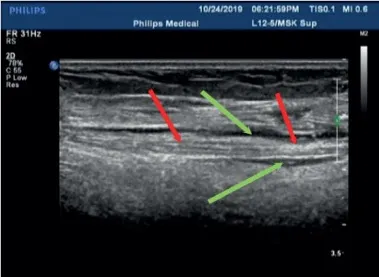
Patient 2 was treated with mecobalamin by ultrasound-guided hydrodissection injection at the malleolus medialis of the posterior tibial nerves (A-E). (E) The medial malleolus of the posterior tibial nerve after injection with mecobalamin in the longitudinal section, it can be seen that the fluid evenly covers the posterior tibial nerve (the red arrowhead points to the posterior tibial nerve, and saline + mecobalamin at the green arrowhead). MM; Medial malleolus.
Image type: radiology (ultrasound)